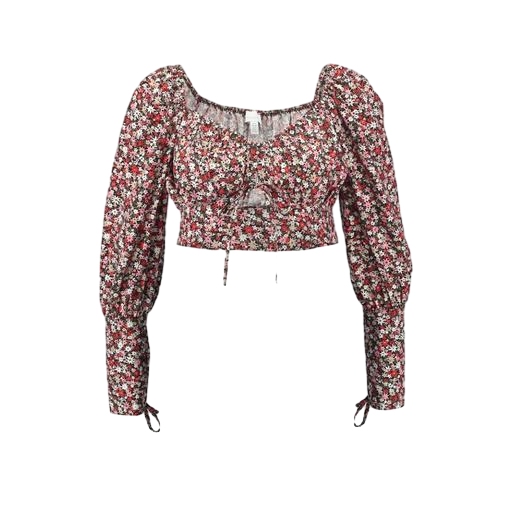
red floral-print cropped tee, red floral-print top, floral cropped top, white background